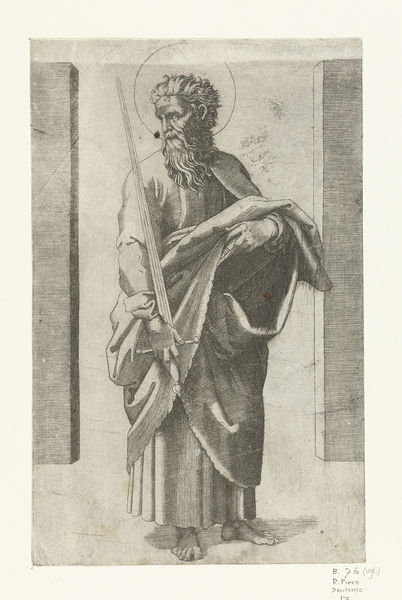
Titel: Apostel Paulus met zwaard
Künstler: Marcantonio Raimondi
Standort: Amsterdam
Institution: Rijksmuseum
Schlagwörter: hand, mann, schatten, umhang, finger, licht, nase, ohr, stirn, zeichnung, blick, bart, augen, falten, bildnis, gewand, haare, mantel, blatt, schrift, papier, pierre, zehen, barfuss, nische, buch, schwarzweiss, radierung, schwert, flecken, heiligenschein, heiliger, glorie, 76, perre